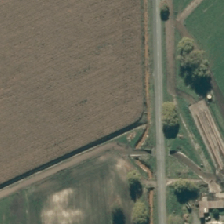
Land cover: shortrotation_cropland